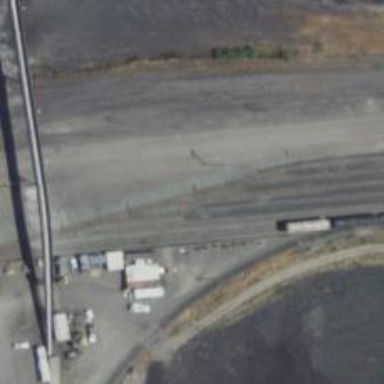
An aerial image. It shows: Railway yard in service.